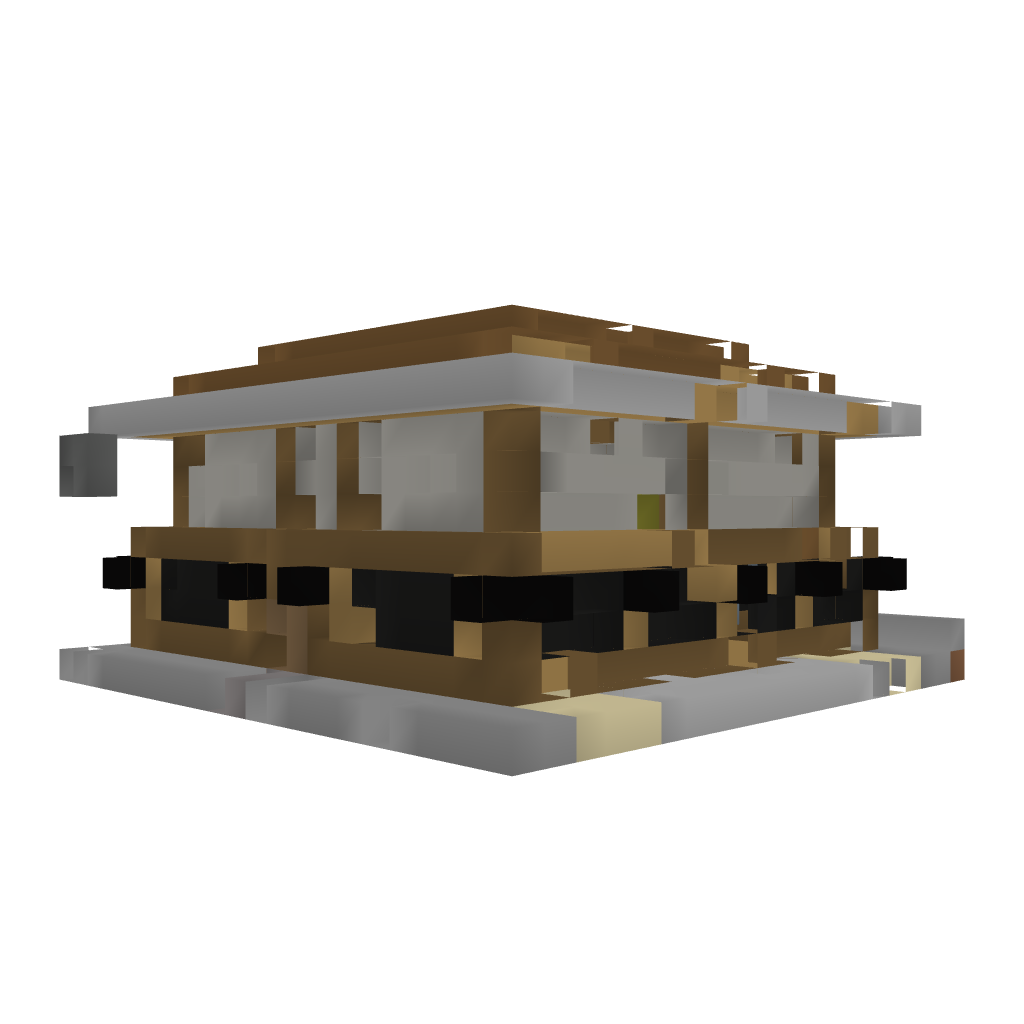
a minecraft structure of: Dark wood house